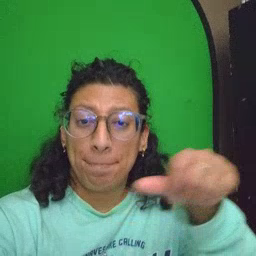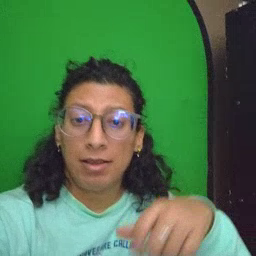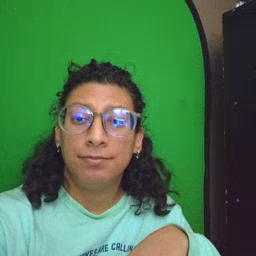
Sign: puzzle